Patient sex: M
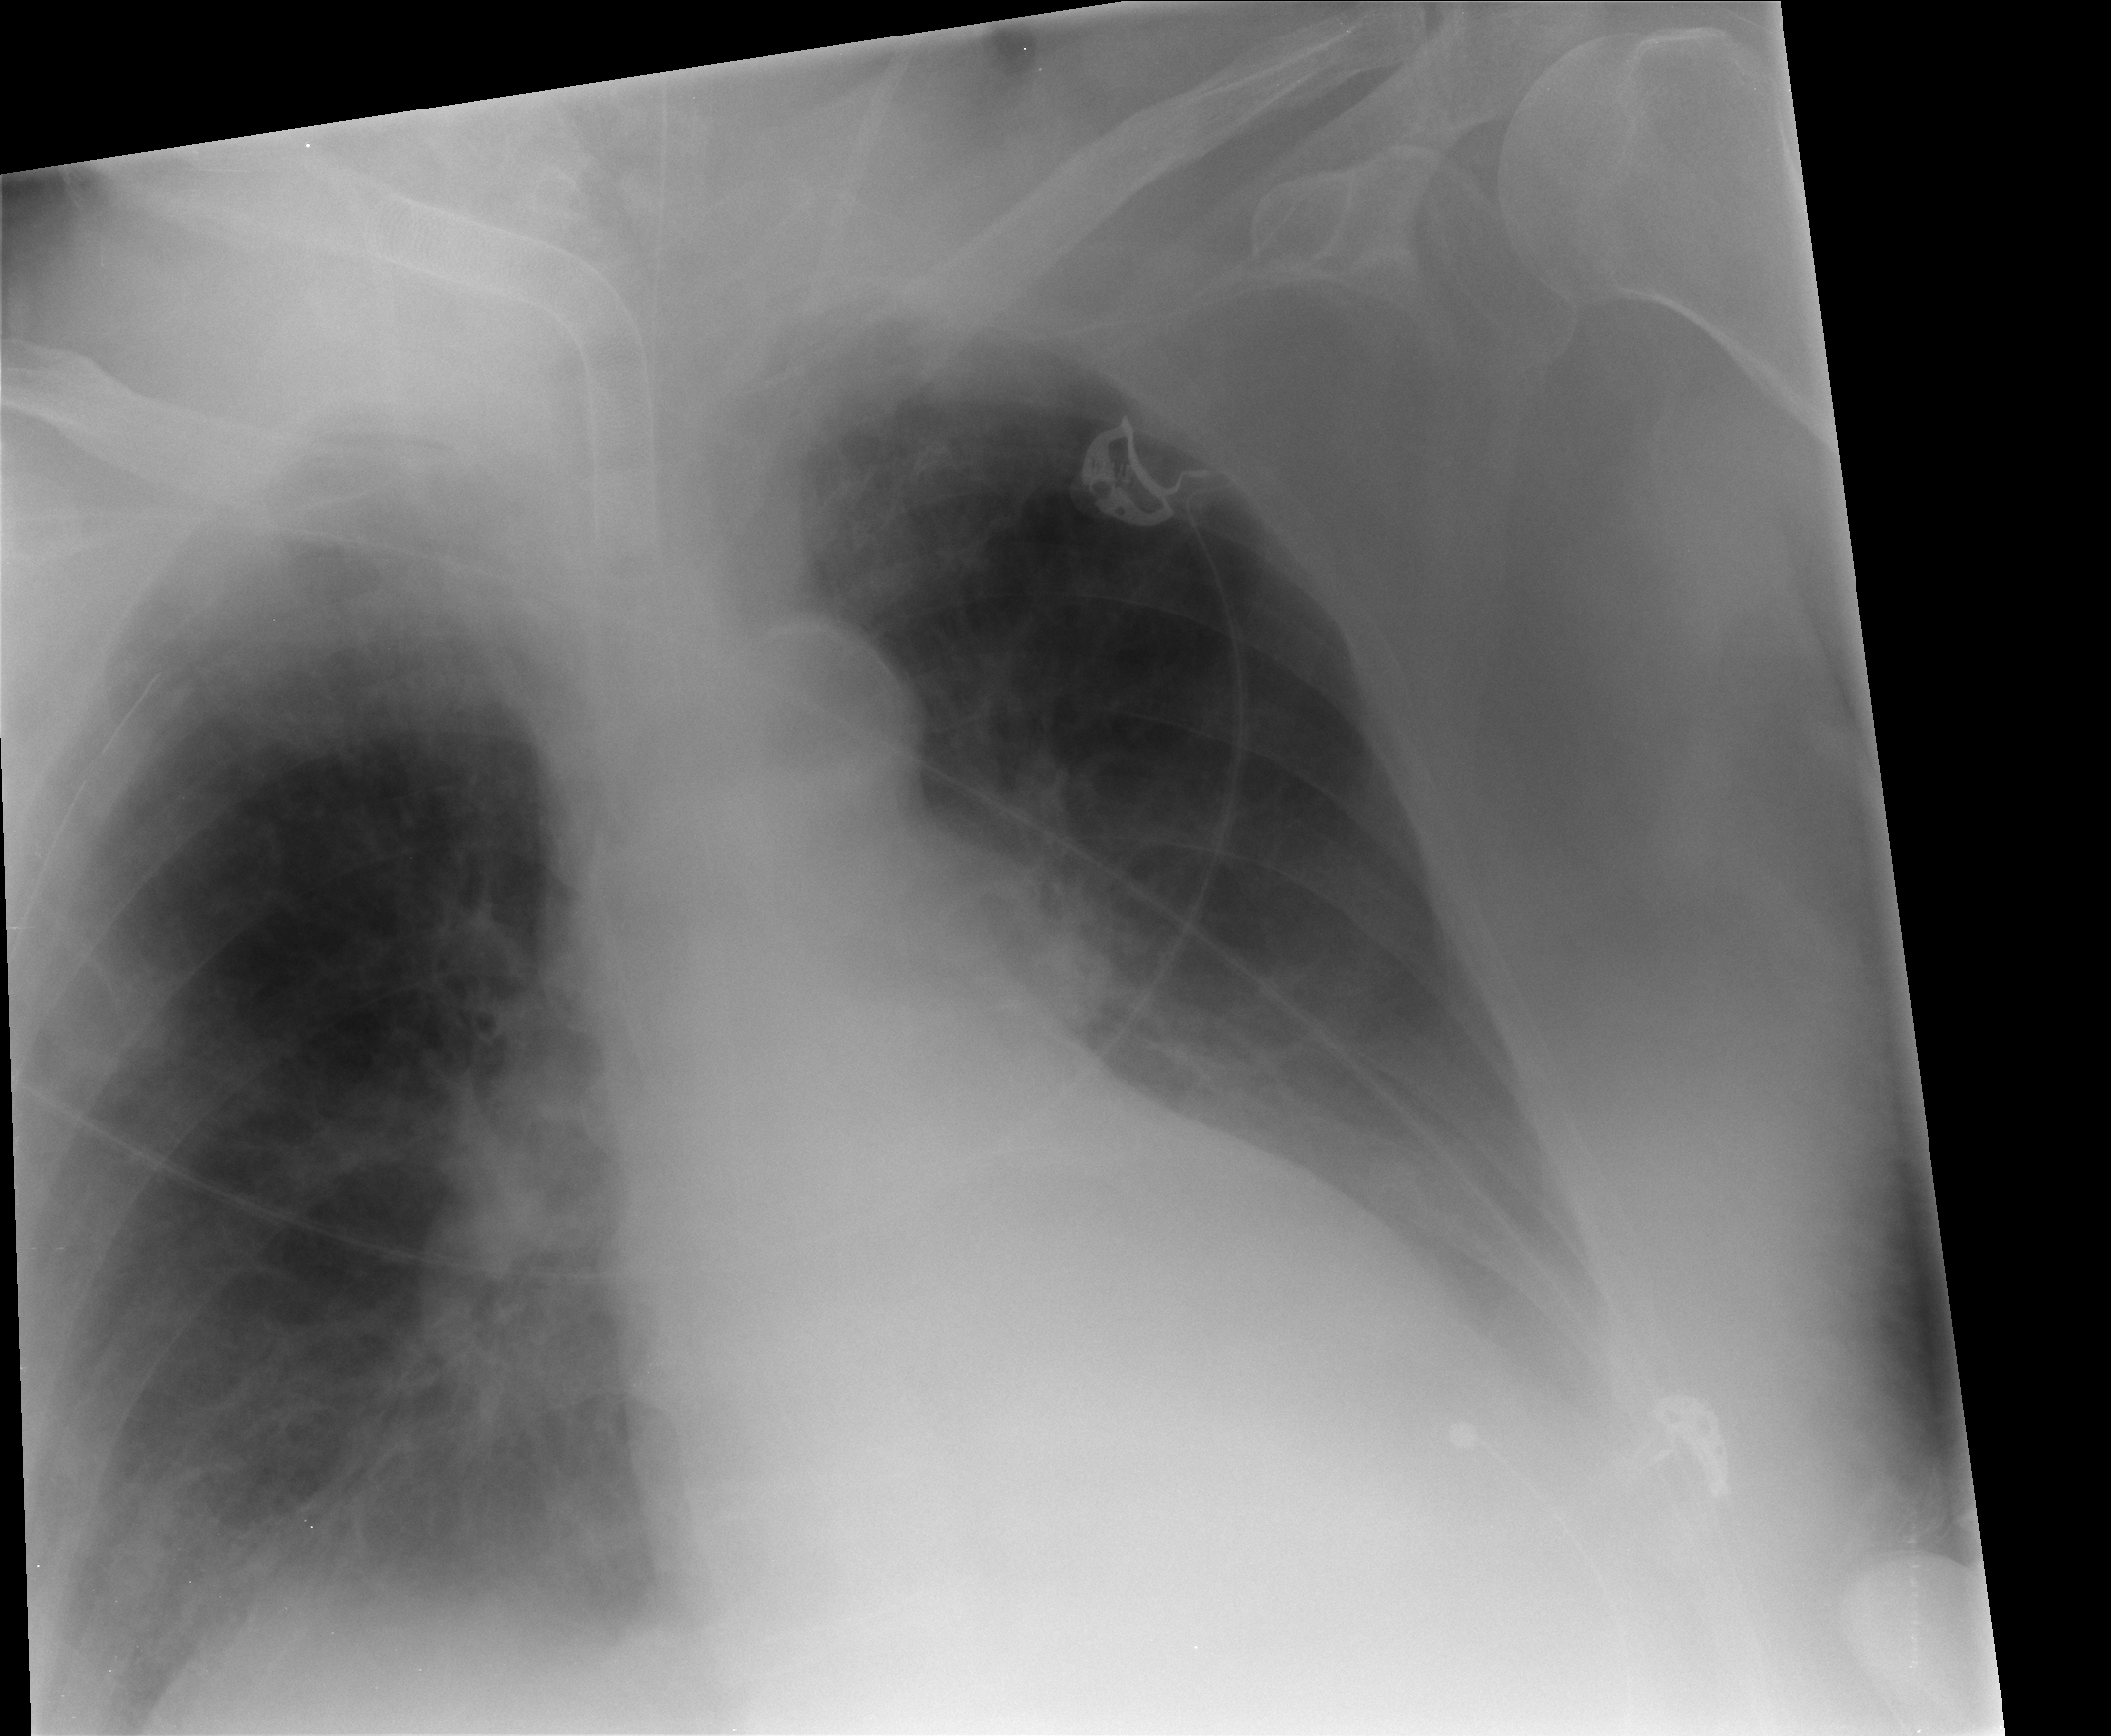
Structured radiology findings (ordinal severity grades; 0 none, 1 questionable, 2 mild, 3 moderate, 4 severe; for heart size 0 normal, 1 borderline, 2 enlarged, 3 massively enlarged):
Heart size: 2
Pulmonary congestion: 1
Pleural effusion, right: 2
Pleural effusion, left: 2
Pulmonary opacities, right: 0
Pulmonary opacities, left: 0
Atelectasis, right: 2
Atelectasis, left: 2